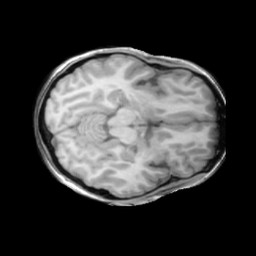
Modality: T1w
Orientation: axial
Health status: ill
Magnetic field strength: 3 T